Aerial crown-view tile of a tropical tree (Barro Colorado Island, Panama), acquired 20240611:
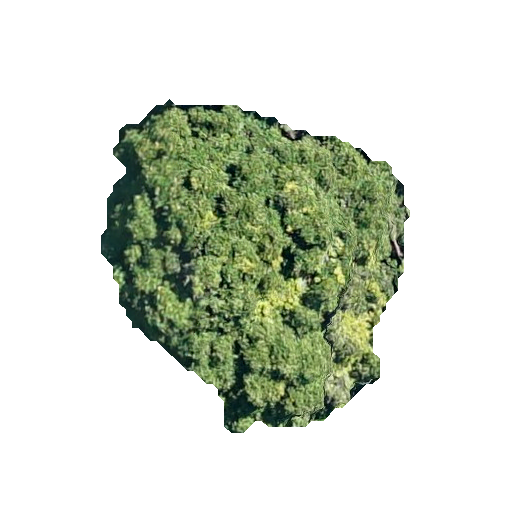
Species: Prioria copaifera
GBIF accepted scientific name: Prioria copaifera
Crown area: 114.478 m²